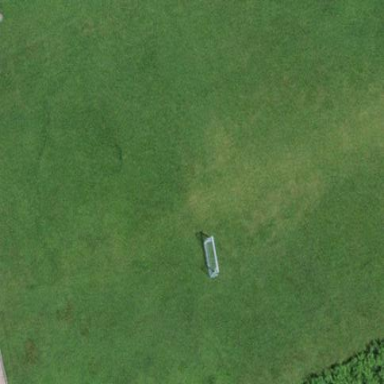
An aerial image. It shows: Soccer pitch with grass surface for leisure and sports.